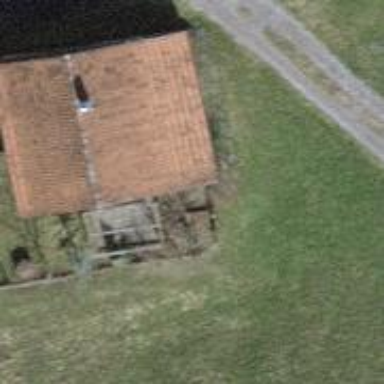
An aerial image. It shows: Simple house.